Question: I want to send a Javascript array to PHP using AJAX. This seems very simple code, but I am getting the "No isset" message.
'''
<?php
if (isset($_REQUEST['activitiesArray'])) {
echo 'YES isset';
}else{
echo 'No isset';
}
?>
<!DOCTYPE html>
<html>
<head>
<script src="http://code.jquery.com/jquery-latest.min.js"></script>
<script type="text/javascript">
var activities = ["thing1", "thing2", "thing3"];
$.ajax({
type: "POST",
url: "JavatoDBase.php",
data: { activitiesArray : activities },
success: function() {
$("#lengthQuestion").fadeOut('slow');
}
});
'''
Safari displays the following, which suggests the POST is operating

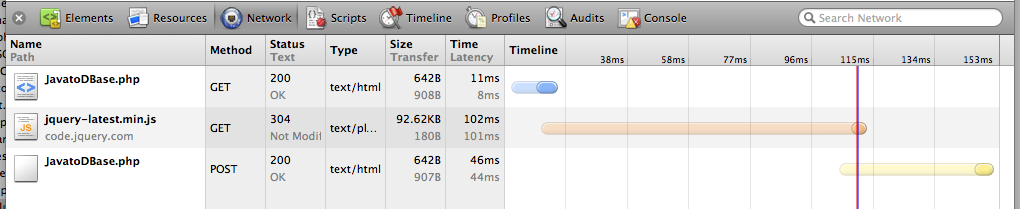
Answer: If you make an ajax request, you should return something that you can use in the js to determine how it went. You also only want to load the response, not the entire page html and all.
Try this:
'''
<?php
if (isset($_REQUEST['activitiesArray'])) {
echo json_encode(
array('status' => true)
);
exit(0);
}else{
echo 'No isset';
}
?>
<!DOCTYPE html>
<html>
<head>
<script src="http://code.jquery.com/jquery-latest.min.js"></script>
<script type="text/javascript">
var activities = ["thing1", "thing2", "thing3"];
$.ajax({
type: "POST",
url: "test.php",
data: { activitiesArray : activities },
dataType: 'json',
success: function(data) {
if(data.status === true) {
alert('rad');
}
else {
alert('bad');
}
}
});
</script>
'''